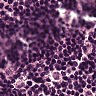
Metastatic tissue present: no